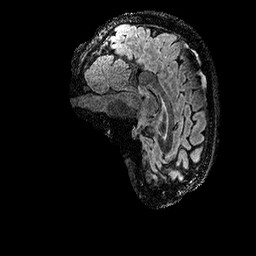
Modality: FLAIR
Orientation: sagittal
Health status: ill
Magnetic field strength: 3 T